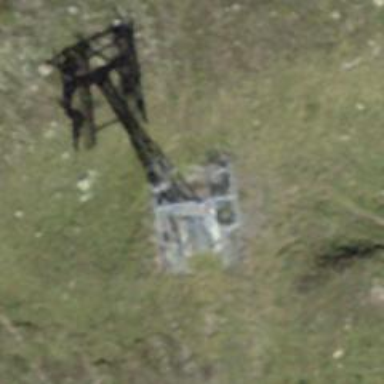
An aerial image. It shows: Pylon for aerialway.